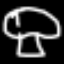
Label: mushroom